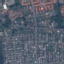
Land use / land cover class: Residential